Interaction volume radius: 10 \u00c5
Interaction volume height: 25 \u00c5
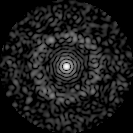
Disorder parameter: 0.8185